Question: My problem is I can't show inherited class from UITableViewController with static cells. I am using storyboard for easy custom cells setup (I want to get a Settings App like behavior) in UITableViewController. But I need to nest it in another UIViewController which shows custom top bar (like navigation bar panel). So when I load my UITableViewController with this structure:
'''
#import <UIKit/UIKit.h>
@interface MyCoolTableVC : UITableViewController
@end
'''
I get no issues, all custom cells which I set in storyboard builder are shown in proper way in grouped table view. But when I am using subclass from UITableViewController:
'''
#import <UIKit/UIKit.h>
#import "MyCoolTableVCSubclass.h"
@interface MyCoolTableVC : MyCoolTableVCSubclass
@end
'''
I get this result:

which shows wild appearance of tableView, without sections and custom cells.
I load my controller with this code, if it helps:
'''
UIViewController *vcToGo = nil;
UIStoryboard *storyBoard = [[UIStoryboard storyboardWithName:@"MyCoolStoryboard" bundle:nil] init];
vcToGo = [storyBoard instantiateViewControllerWithIdentifier:@"profileTable"];
[self.navigationController pushViewController:vcToGo animated:YES];
'''
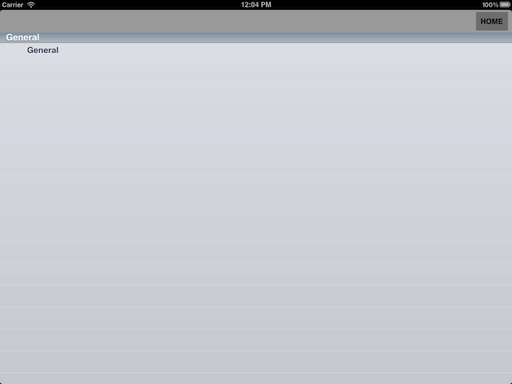
Answer: To use static cells, the datasource of the table view has to be set to a 'UITableViewController' subclass, and you .
The base UITableViewController provides everything to the table view in its own implementation of 'cellForRowAtIndexPath' etc, using what you have put in the storyboard. So if your datasource does not inherit from UITableViewController, it will not be able to populate the table.